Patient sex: M
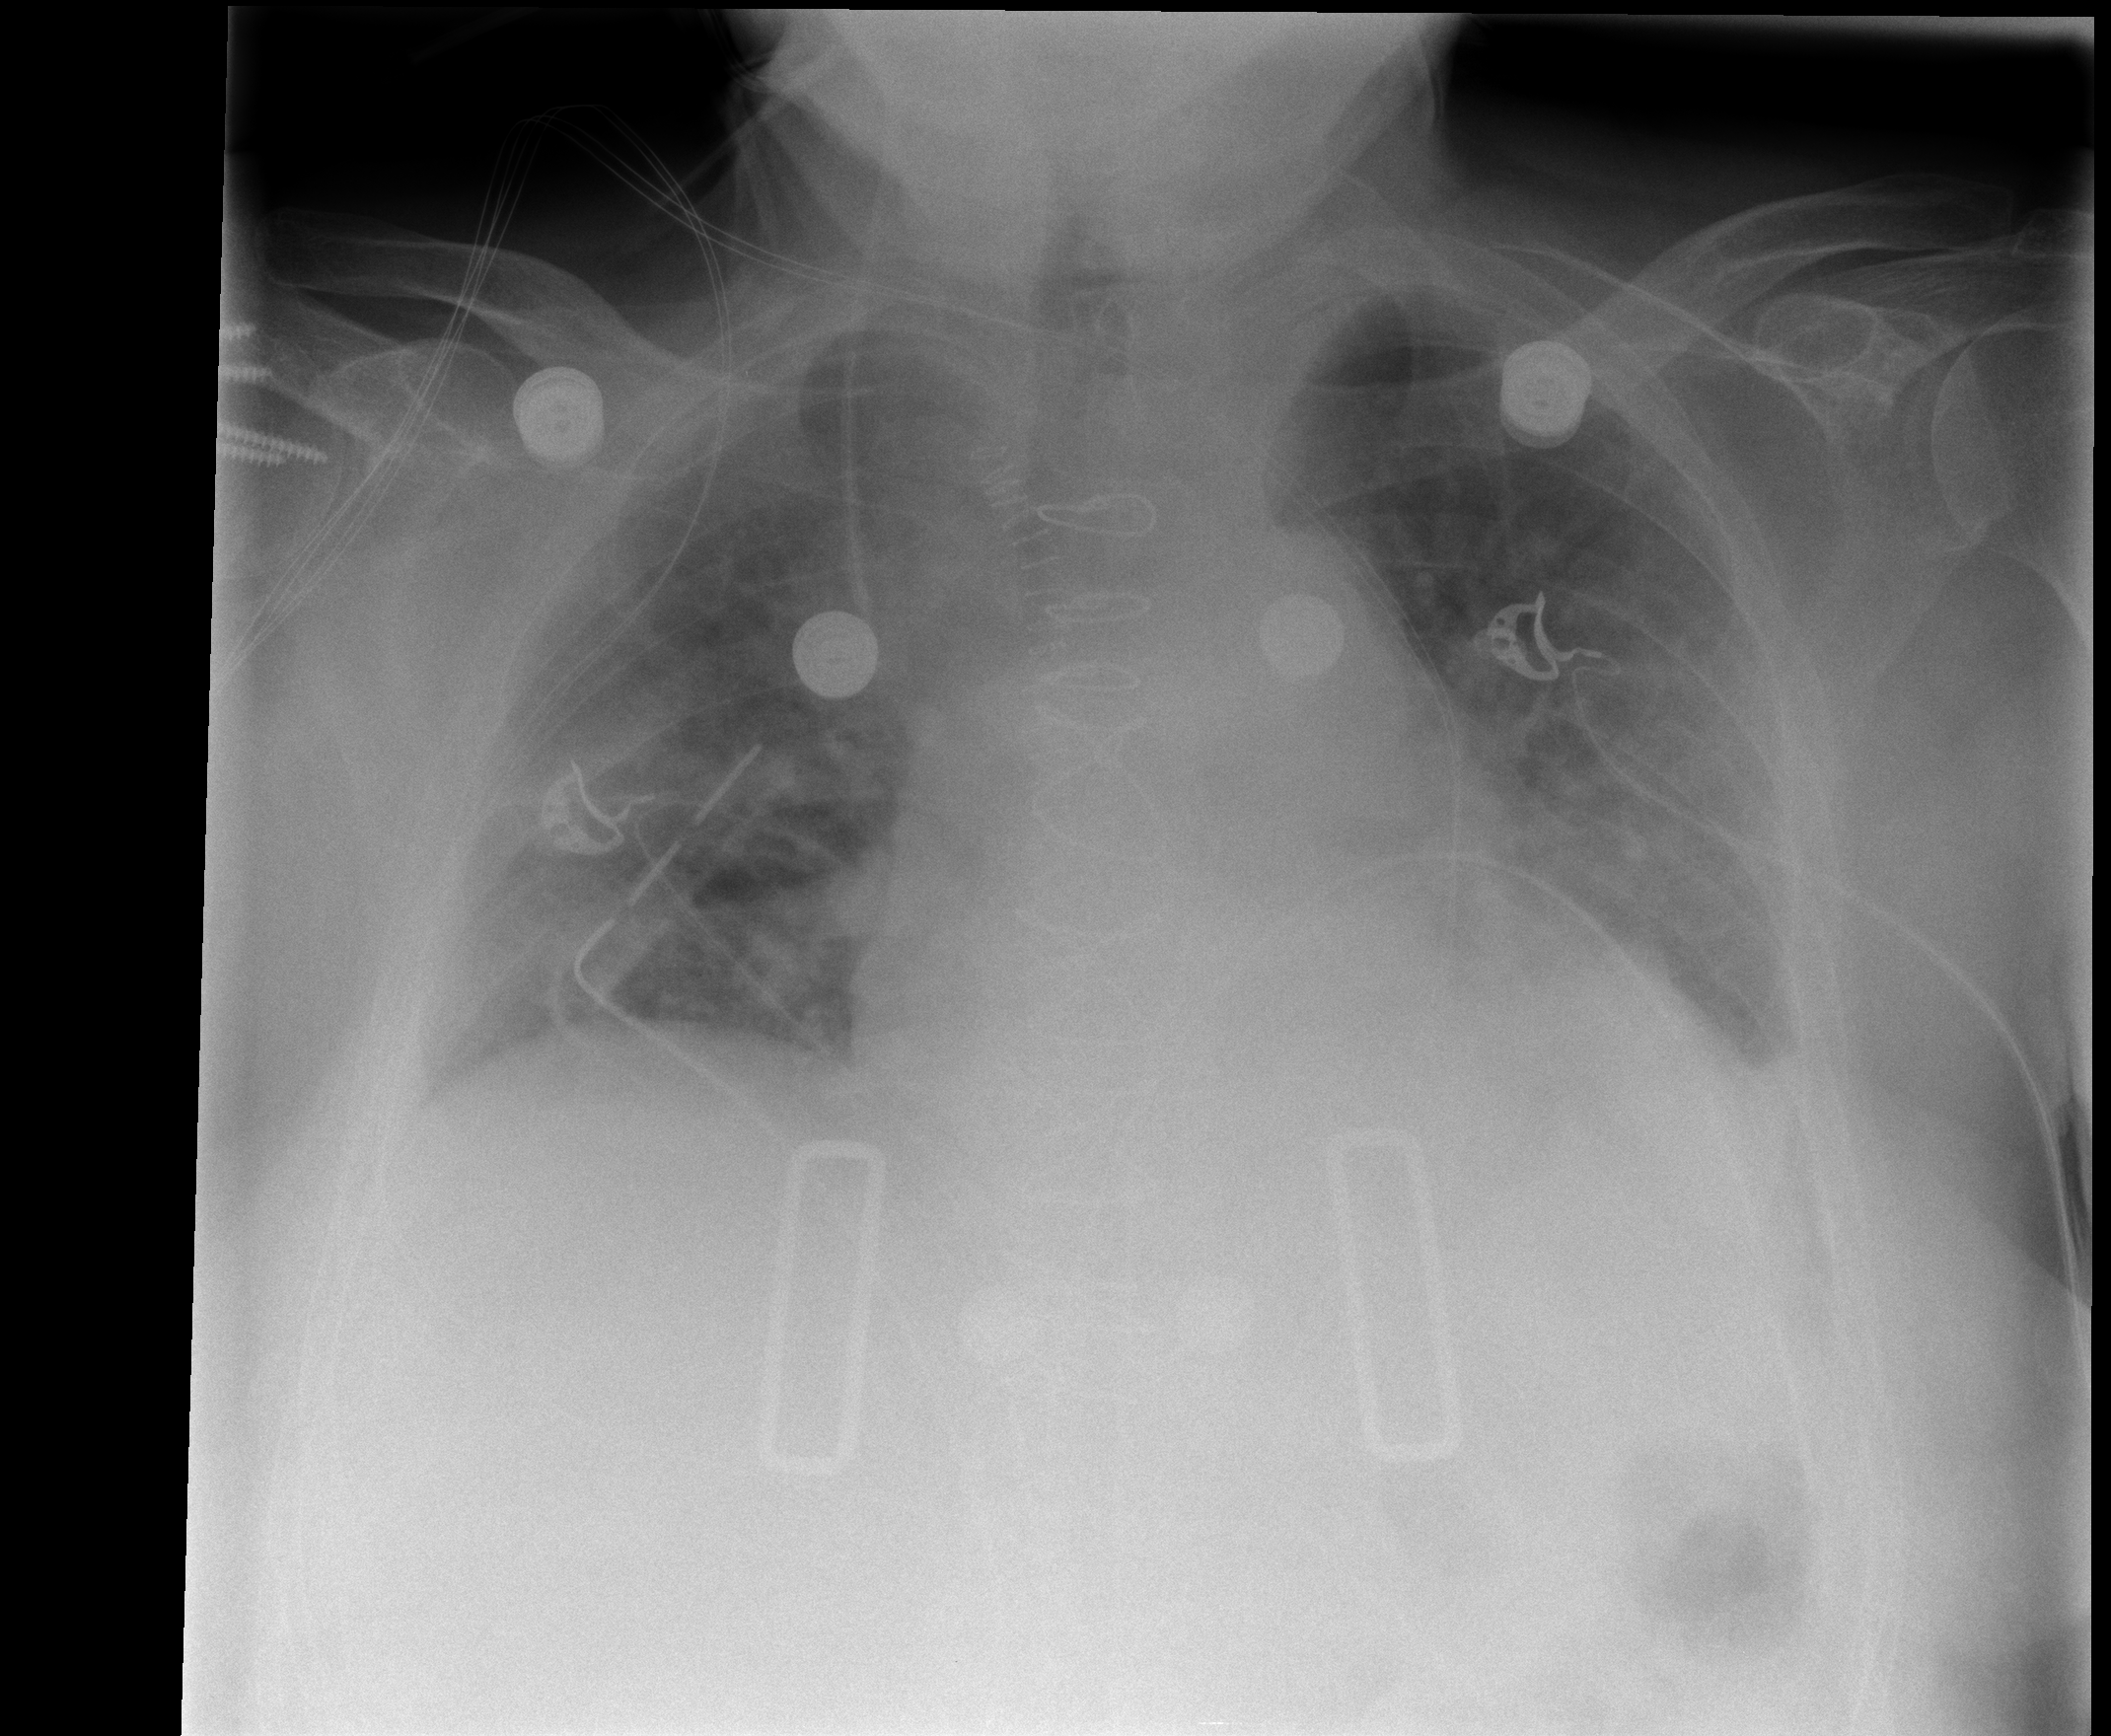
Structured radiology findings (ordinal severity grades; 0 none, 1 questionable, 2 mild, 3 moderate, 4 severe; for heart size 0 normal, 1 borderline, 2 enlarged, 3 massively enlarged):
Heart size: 2
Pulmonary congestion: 3
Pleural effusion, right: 1
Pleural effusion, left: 2
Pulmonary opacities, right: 0
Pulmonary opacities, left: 0
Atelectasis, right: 0
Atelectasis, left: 2